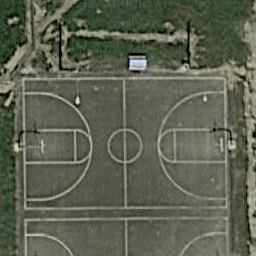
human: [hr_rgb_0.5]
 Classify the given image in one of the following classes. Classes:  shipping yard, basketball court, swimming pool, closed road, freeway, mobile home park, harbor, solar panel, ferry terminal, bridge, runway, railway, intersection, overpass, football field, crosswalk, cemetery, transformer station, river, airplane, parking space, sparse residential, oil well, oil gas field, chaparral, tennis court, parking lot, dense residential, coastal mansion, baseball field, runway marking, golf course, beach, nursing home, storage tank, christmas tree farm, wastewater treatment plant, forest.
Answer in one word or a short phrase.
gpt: basketball court